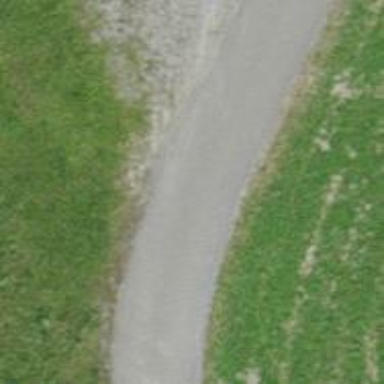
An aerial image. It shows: Asphalt track with grade1 tracktype.